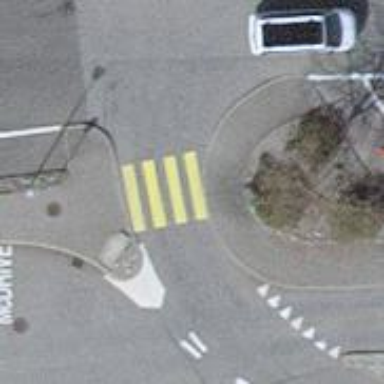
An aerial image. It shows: Marked road crossing.